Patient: sex F, age 36
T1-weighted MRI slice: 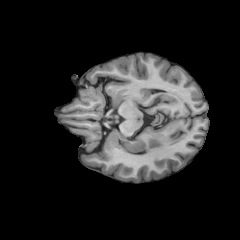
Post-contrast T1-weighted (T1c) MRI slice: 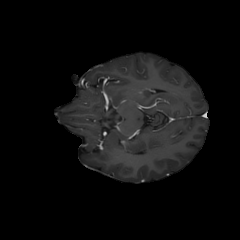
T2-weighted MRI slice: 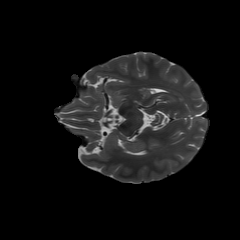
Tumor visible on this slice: no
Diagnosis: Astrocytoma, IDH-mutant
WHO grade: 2